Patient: sex M, age 72
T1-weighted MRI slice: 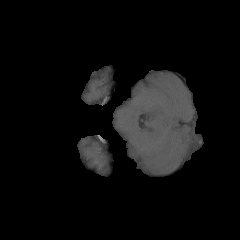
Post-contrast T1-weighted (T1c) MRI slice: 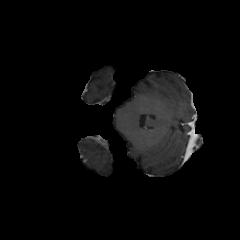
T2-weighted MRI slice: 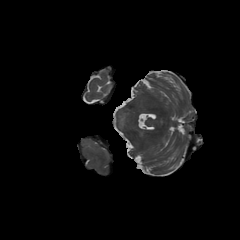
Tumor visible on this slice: no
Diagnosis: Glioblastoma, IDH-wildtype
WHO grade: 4